Field crop: maize
Growth stage: 2
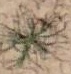
Species: salsola